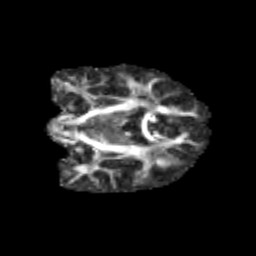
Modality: FA
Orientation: coronal
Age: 13
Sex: male
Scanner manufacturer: siemens
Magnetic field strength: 3 T
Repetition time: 3.8 s
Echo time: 0.07 s